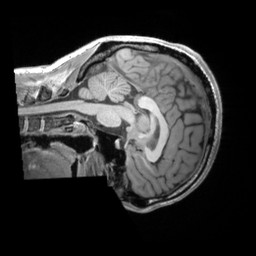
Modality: T1w
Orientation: sagittal
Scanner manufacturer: siemens
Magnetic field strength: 3 T
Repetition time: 2.25 s
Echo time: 0.00306 s